Interaction volume radius: 10 \u00c5
Interaction volume height: 25 \u00c5
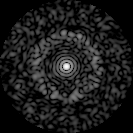
Disorder parameter: 0.8386